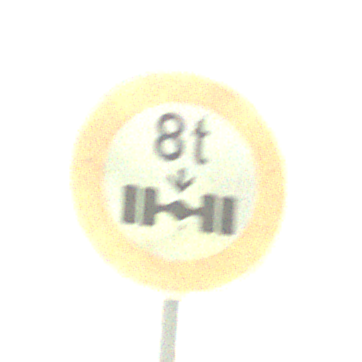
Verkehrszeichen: TatsaechlicheAchslast
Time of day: Midday
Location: Outdoor (RoadRail)
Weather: PartlyCloudy
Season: NotSpecified
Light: Natural